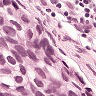
Metastatic tissue present: yes